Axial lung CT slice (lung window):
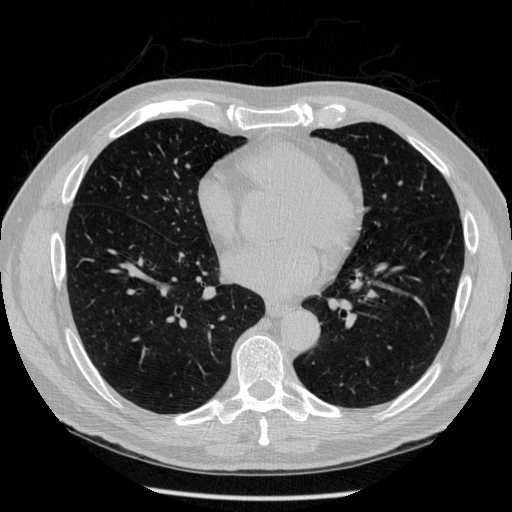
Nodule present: no